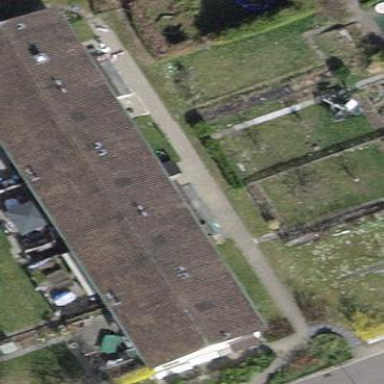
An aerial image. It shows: House with gabled and pitched roof.